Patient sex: M
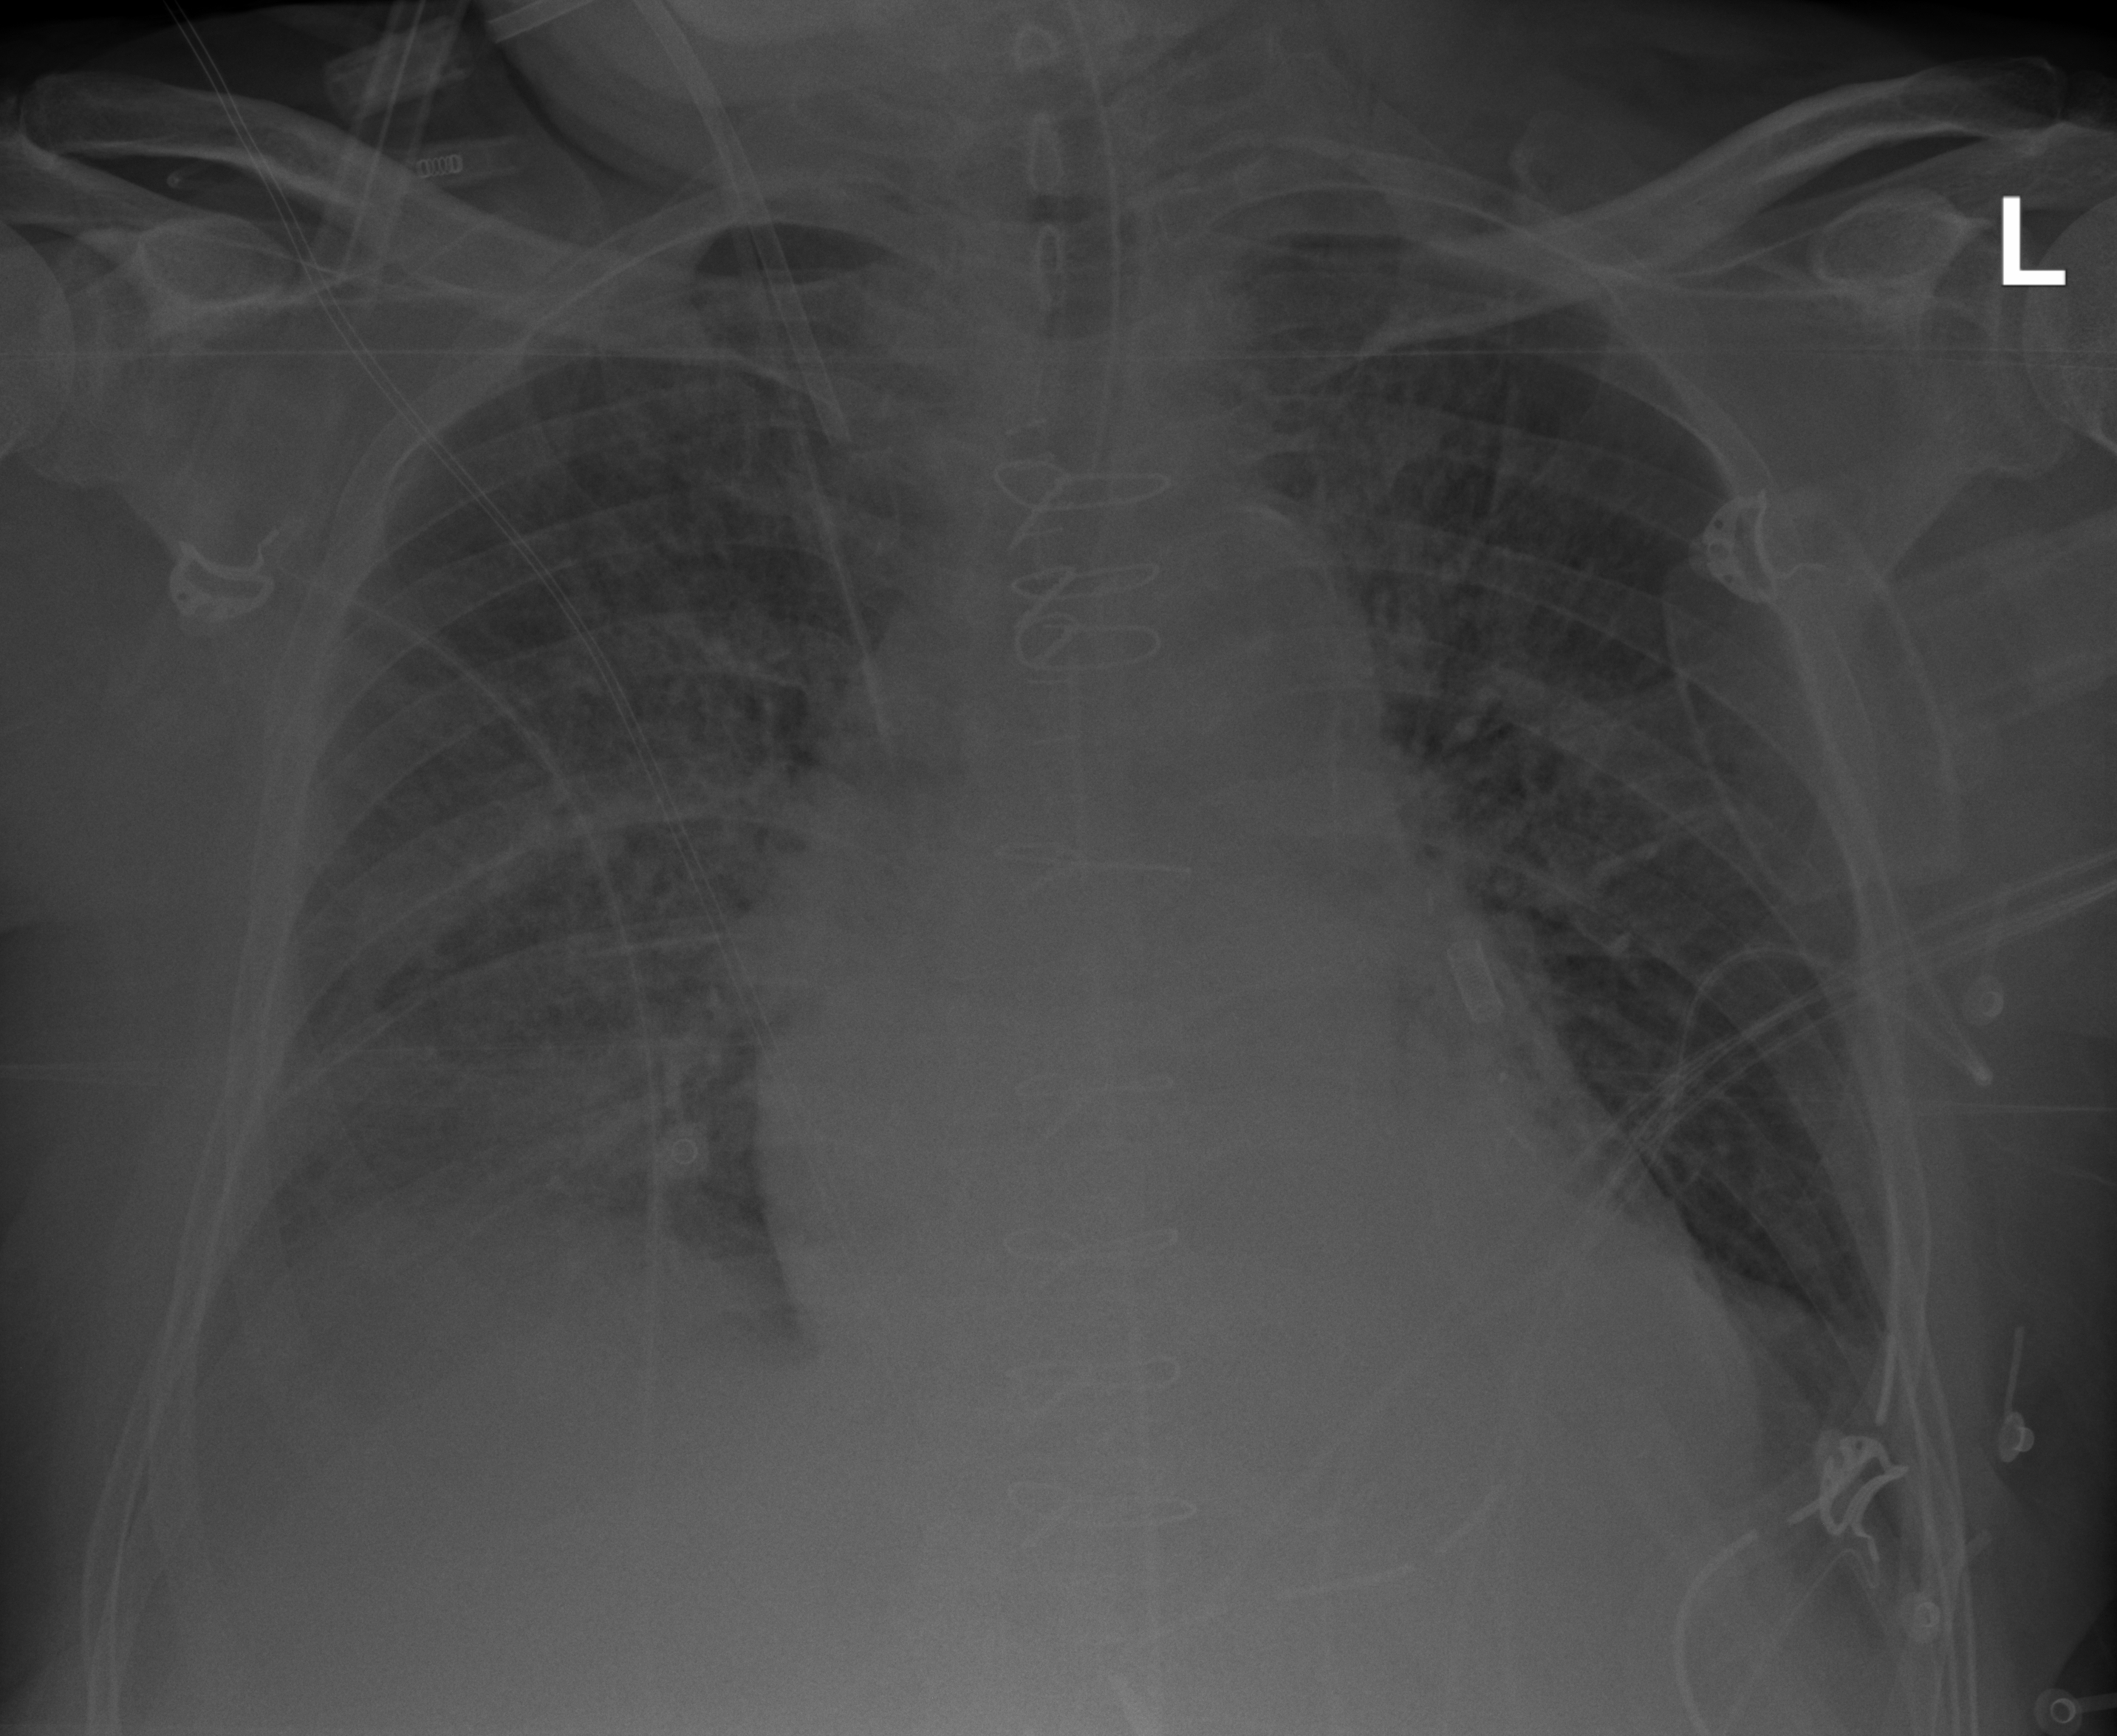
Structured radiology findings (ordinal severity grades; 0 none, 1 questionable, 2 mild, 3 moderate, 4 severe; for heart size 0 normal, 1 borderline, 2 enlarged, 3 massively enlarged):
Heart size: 2
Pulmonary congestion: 2
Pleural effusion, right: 2
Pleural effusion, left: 0
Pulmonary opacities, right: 2
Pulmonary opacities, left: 2
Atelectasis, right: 2
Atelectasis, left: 0